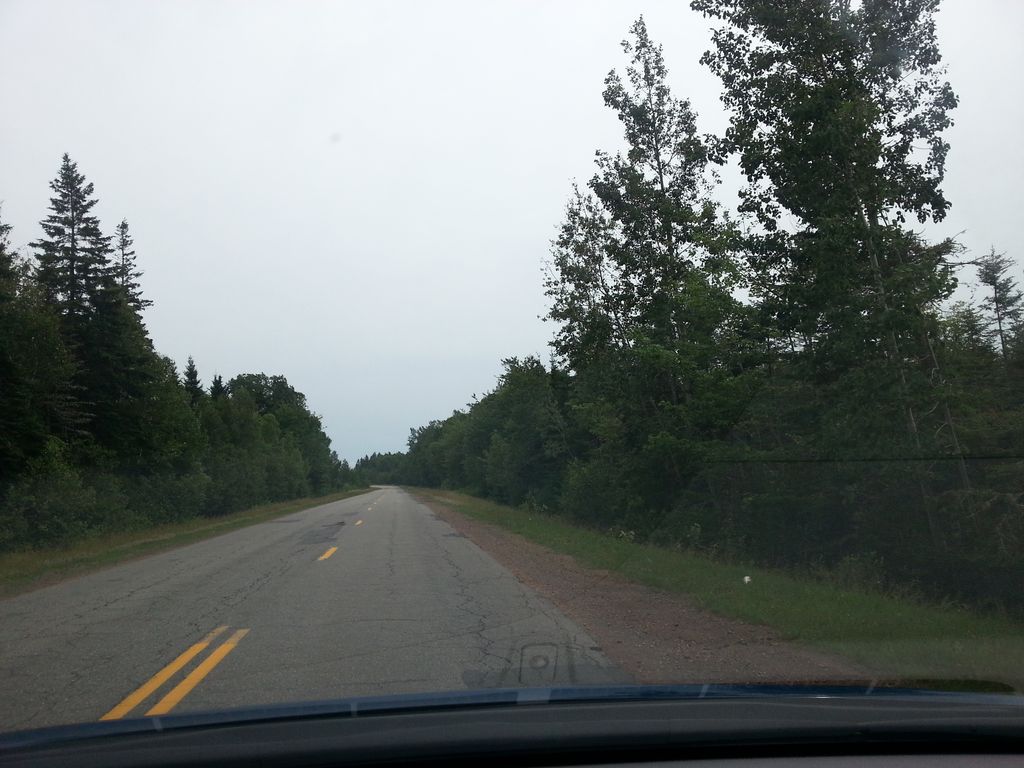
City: charlottetown